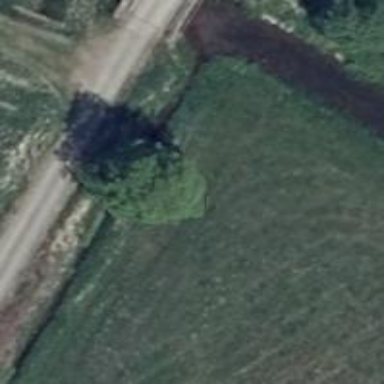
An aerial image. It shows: Deciduous broadleaved tree.